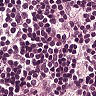
Metastatic tissue present: no